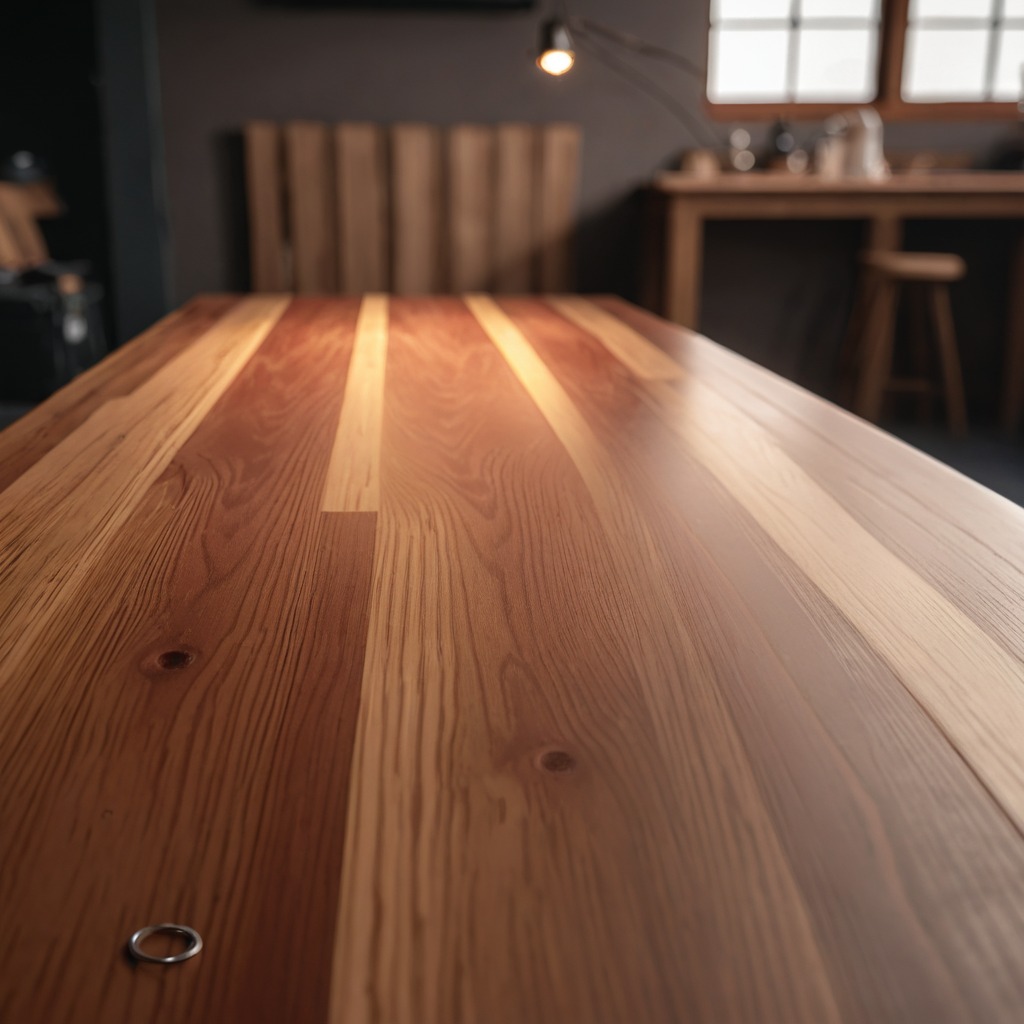
A rubber O-ring is lying on a wooden table in a carpentry studio.